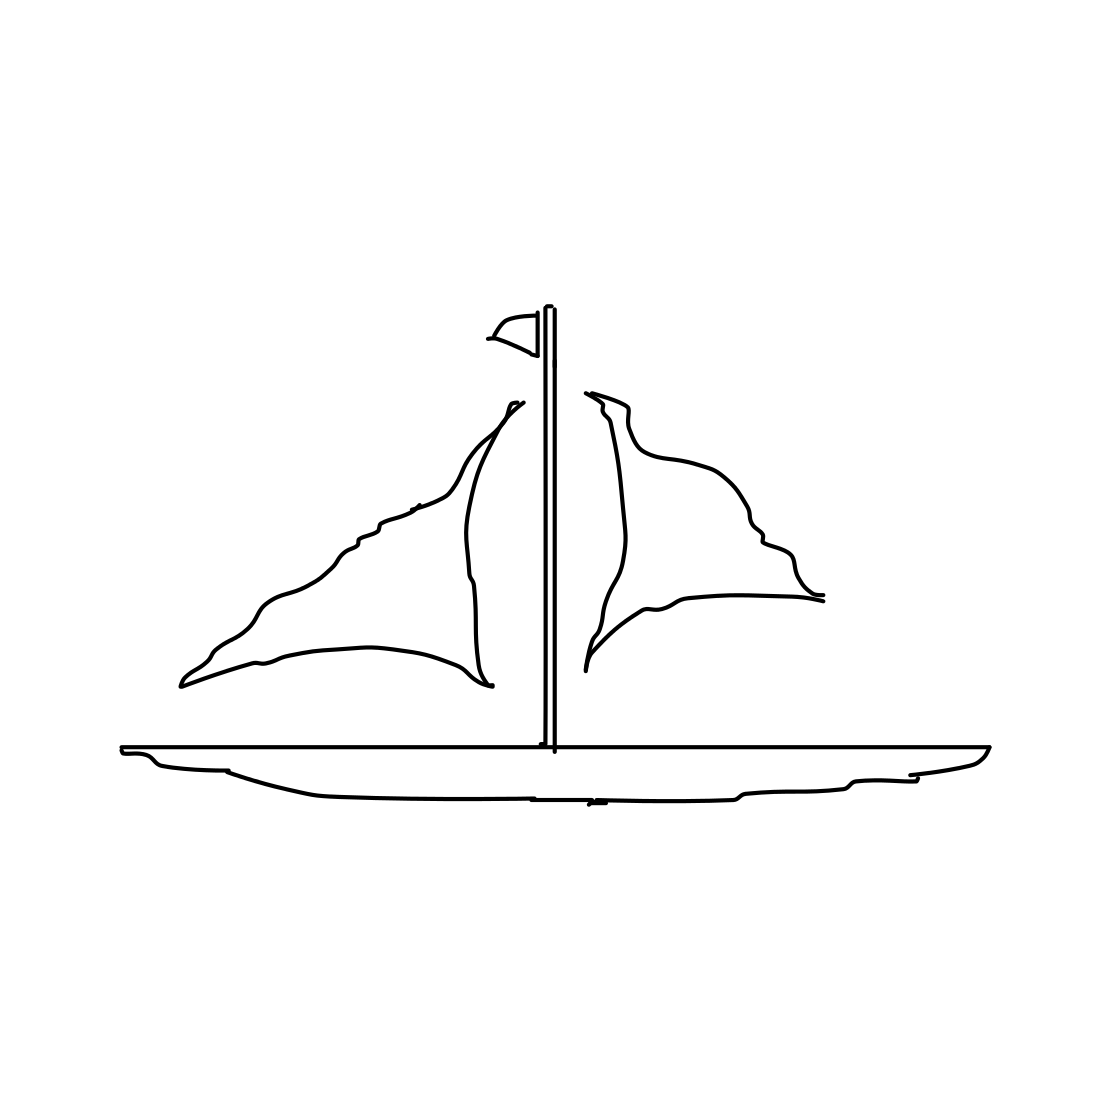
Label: sailboat